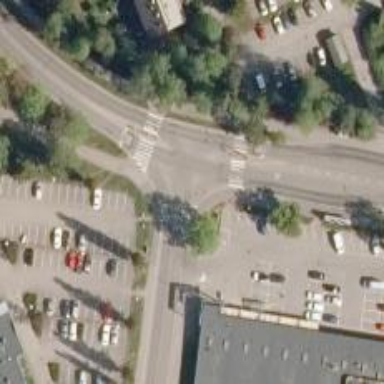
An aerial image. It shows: Uncontrolled road crossing with pedestrian island.